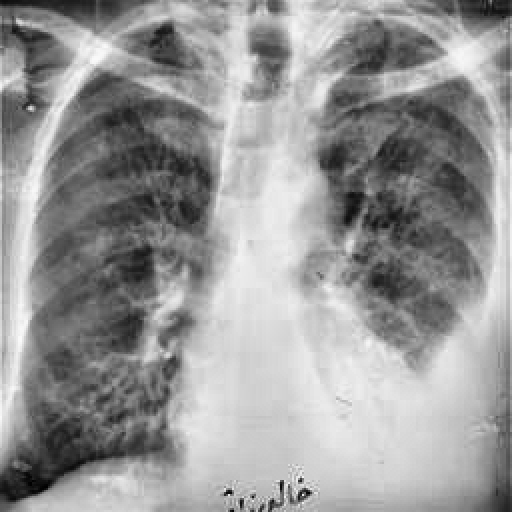
Finding: TUBERCULOSIS